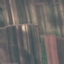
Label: PermanentCrop